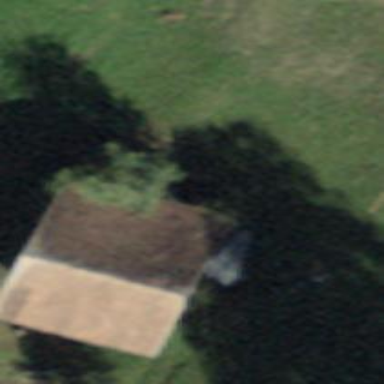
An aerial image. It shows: Barn.